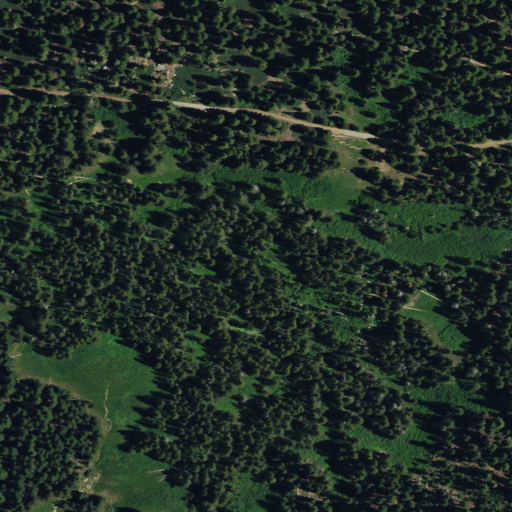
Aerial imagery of plain(s) in California named Beartrap Meadow containing evergreen forest and woody wetlands